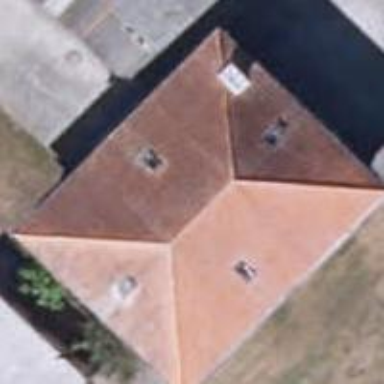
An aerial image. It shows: Simple house.